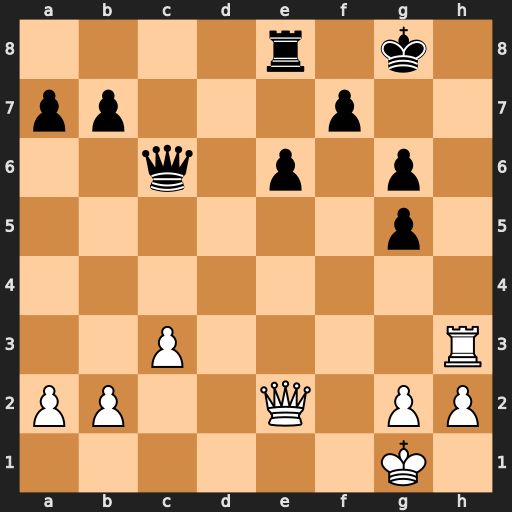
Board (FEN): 4r1k1/pp3p2/2q1p1p1/6p1/8/2P4R/PP2Q1PP/6K1
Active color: w
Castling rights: -
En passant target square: -
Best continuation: Qe5 Qc5+ Qxc5